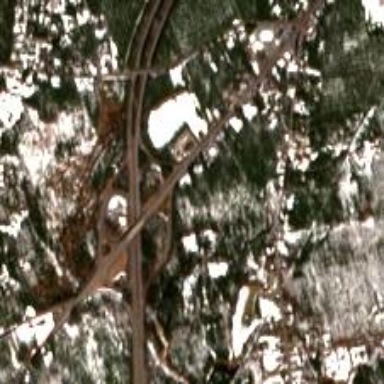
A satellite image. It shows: Motorway junction.